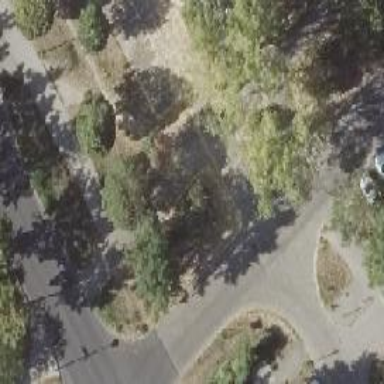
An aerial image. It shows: Unmarked crossing on the road.